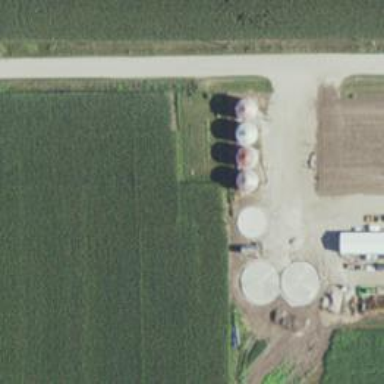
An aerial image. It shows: Silo.